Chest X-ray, AP view. Patient: 65 years old, sex M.
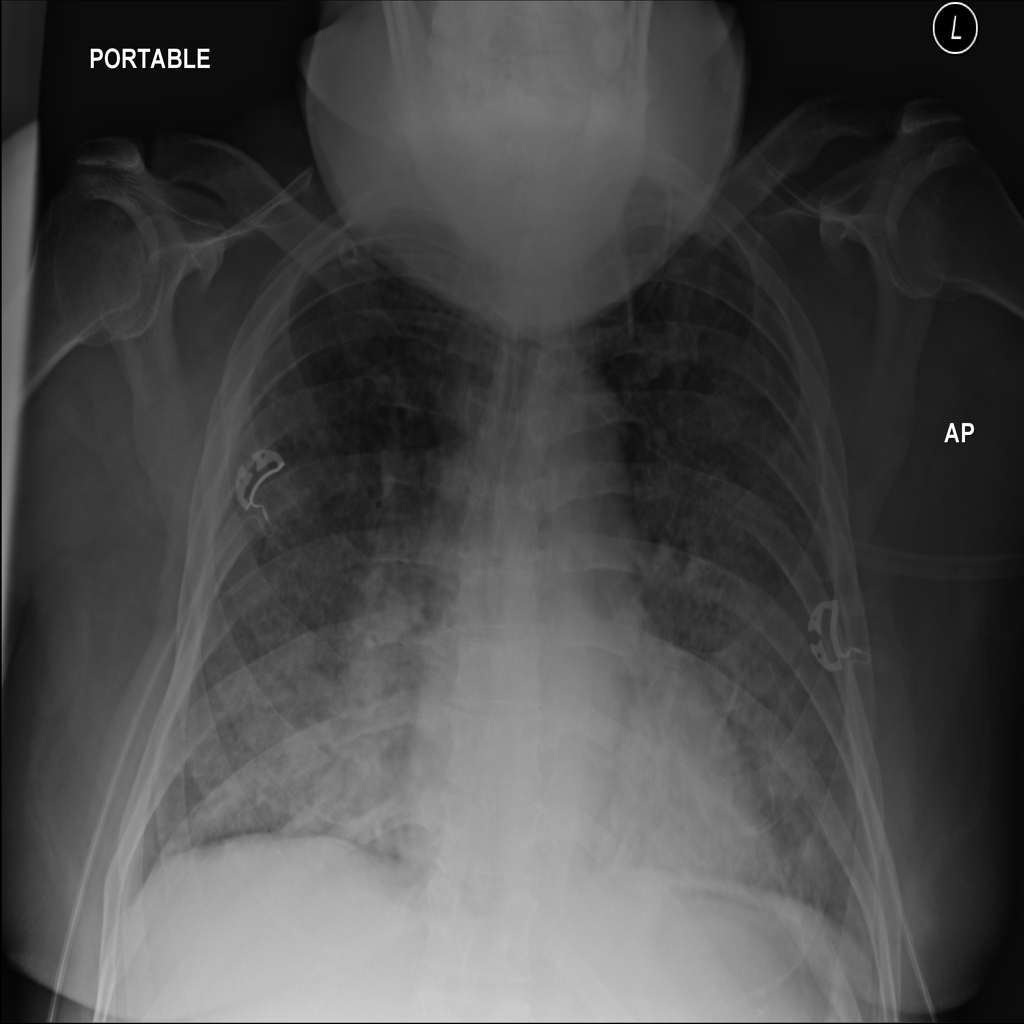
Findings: Edema, Infiltration, Pneumonia